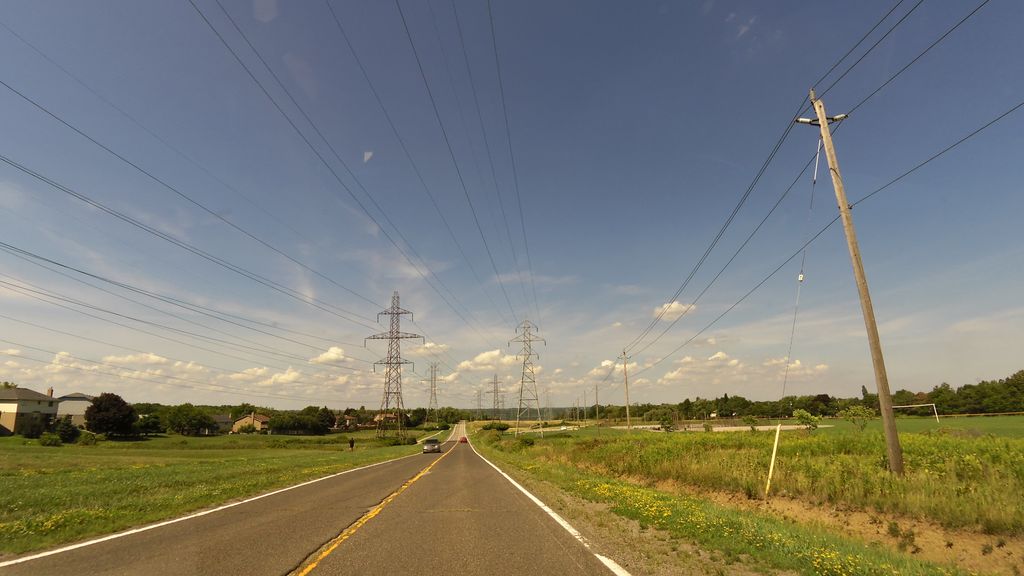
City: hamilton